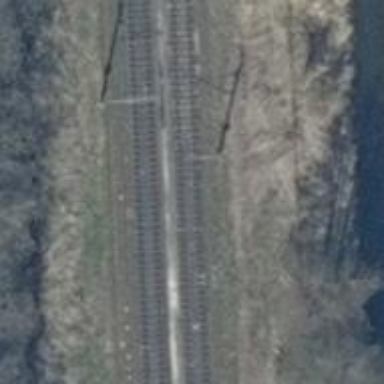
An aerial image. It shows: Milestone along the railway track with catenary mast.